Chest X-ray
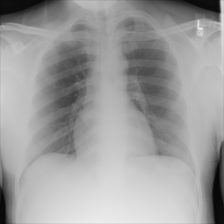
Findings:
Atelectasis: negative
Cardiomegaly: negative
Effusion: negative
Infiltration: negative
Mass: negative
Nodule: negative
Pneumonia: negative
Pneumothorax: negative
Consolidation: negative
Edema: negative
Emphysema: negative
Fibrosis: negative
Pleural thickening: negative
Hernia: negative